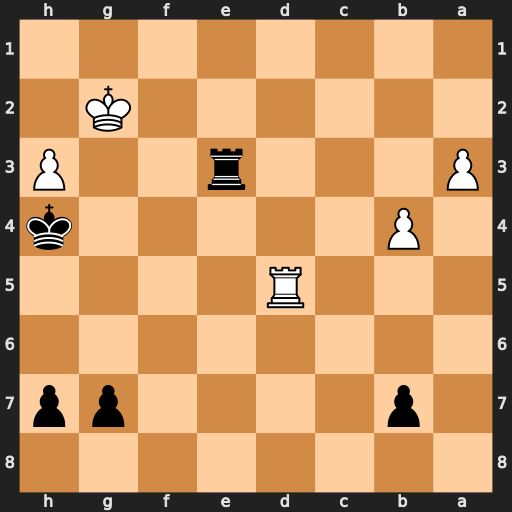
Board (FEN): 8/1p4pp/8/3R4/1P5k/P3r2P/6K1/8
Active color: b
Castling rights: -
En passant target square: -
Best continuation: Rg3+ Kf2 g5 Rd4+ Kxh3